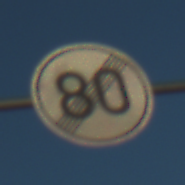
Verkehrszeichen: EndeGeschwindigkeit80
Umgebung: Outdoor, RoadRail
Tageszeit: SunriseSunset
Wetter: Clear
Licht: Natural
Jahreszeit: NotSpecified
Kontrast: HighContrast